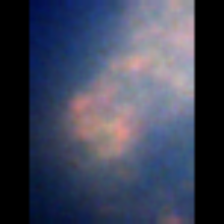
Taxon: Unknown_detritus
Group: Unknown